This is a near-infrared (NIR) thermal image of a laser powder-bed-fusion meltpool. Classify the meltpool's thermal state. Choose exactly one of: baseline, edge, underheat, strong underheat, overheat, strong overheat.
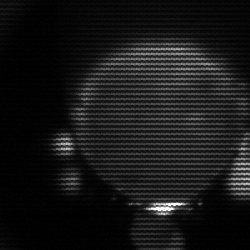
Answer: edge